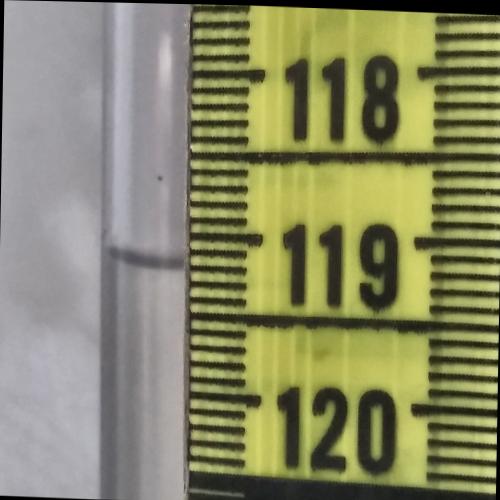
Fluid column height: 119.2 cm